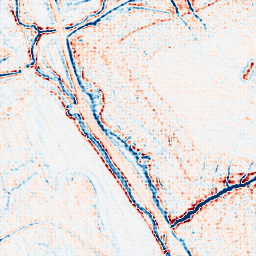
Category: edge_preserving
Decomposition family: bilateral
Decomposition parameters: d: 9
sigma_color: 150
sigma_space: 50
Upsampling method: sinc_hamming
Upsampling parameters: scale: 8
kernel_size: 8
Upsampling scale: 8